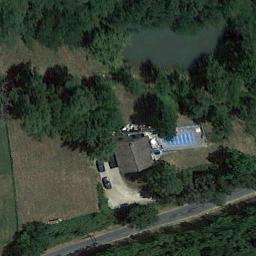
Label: sparse_residential